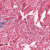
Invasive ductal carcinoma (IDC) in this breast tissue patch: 0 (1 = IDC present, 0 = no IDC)